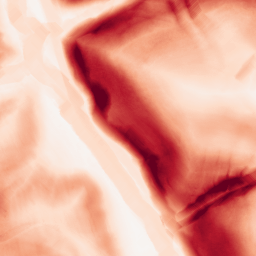
Category: morphological
Decomposition family: morphological_gradient
Decomposition parameters: size: 10
shape: diamond
Upsampling method: quintic
Upsampling parameters: scale: 8
Upsampling scale: 8